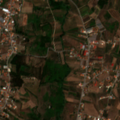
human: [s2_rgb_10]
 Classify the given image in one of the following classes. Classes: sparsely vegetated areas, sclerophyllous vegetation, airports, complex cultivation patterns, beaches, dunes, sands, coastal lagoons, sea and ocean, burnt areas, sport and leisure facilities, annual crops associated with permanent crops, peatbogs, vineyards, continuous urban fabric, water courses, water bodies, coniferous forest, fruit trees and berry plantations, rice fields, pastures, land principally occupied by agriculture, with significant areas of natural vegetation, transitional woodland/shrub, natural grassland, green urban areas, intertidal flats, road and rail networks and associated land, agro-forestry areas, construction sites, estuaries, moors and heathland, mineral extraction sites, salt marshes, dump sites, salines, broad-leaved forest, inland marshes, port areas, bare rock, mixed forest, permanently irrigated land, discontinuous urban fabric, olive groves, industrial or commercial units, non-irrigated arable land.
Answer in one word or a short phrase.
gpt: discontinuous urban fabric, fruit trees and berry plantations, complex cultivation patterns